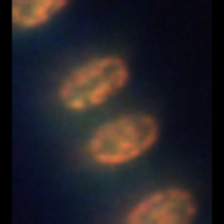
Taxon: Thalassiosira
Group: Diatoms